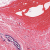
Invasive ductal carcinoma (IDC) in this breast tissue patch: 0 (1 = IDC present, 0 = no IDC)